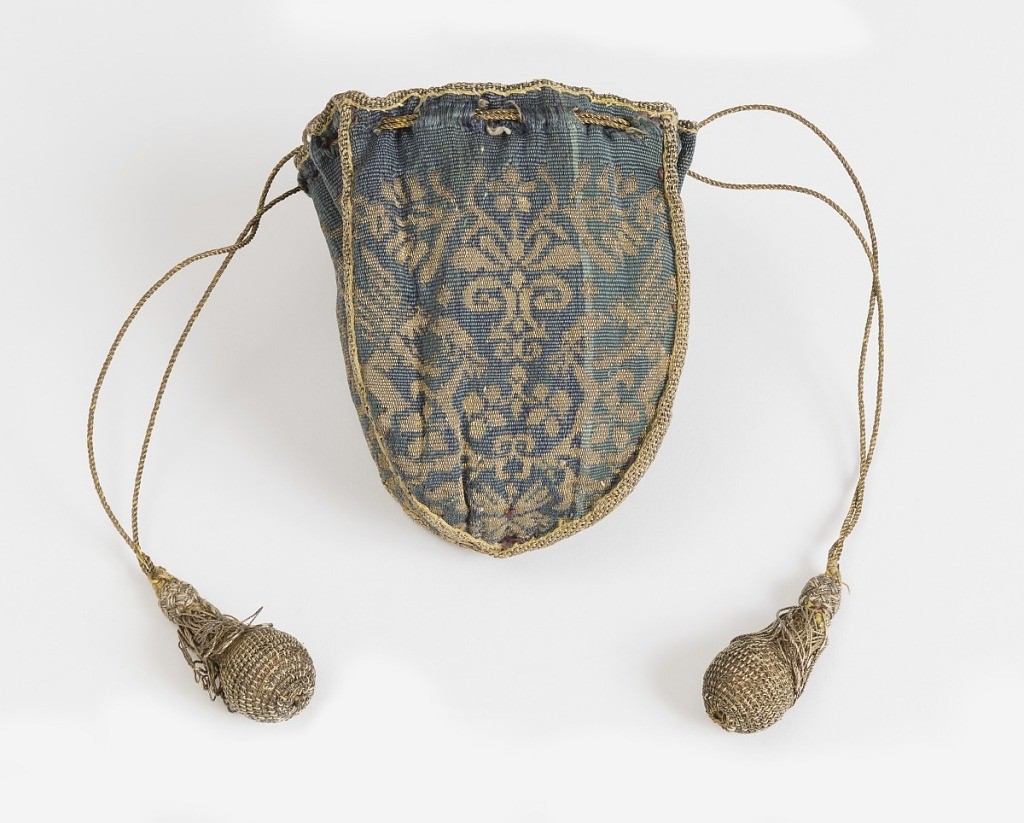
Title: Purse
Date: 17th century
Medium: silk, gold-wrapped silk Technique: tapestry woven
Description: Small purse having four identical shield-shaped panels joined with narrow gold braid; edged at top with same, with a gold cord to draw, whose ends have drops covered in gold netting; lined in rose silk taffeta. Each panel of blue silk with a small-scale symmetrical design woven in gold of a stylized plant with birds perched in the branches, and a winged female figure facing the birds with outstretched hands.